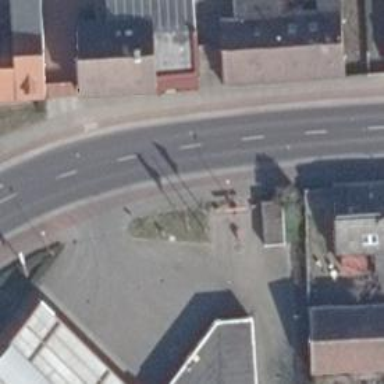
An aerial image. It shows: Flagpole which is man-made.